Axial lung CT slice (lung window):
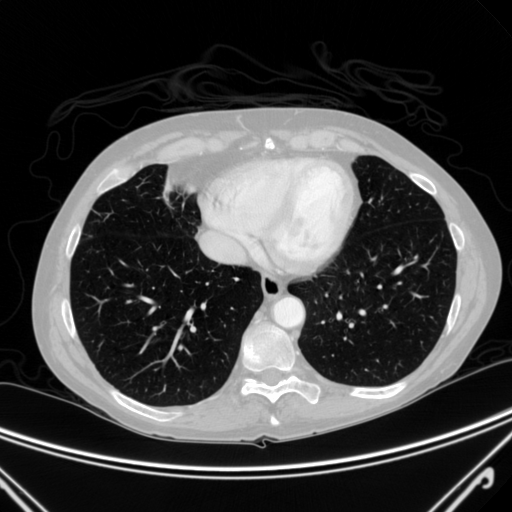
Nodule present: no